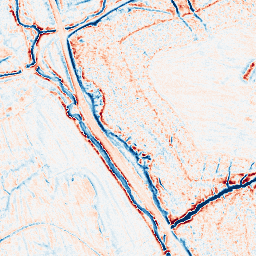
Category: edge_preserving
Decomposition family: anisotropic_diffusion
Decomposition parameters: iterations: 10
kappa: 50
gamma: 0.2
Upsampling method: regularized
Upsampling parameters: scale: 4
lambda_reg: 0.001
Upsampling scale: 4